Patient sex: M
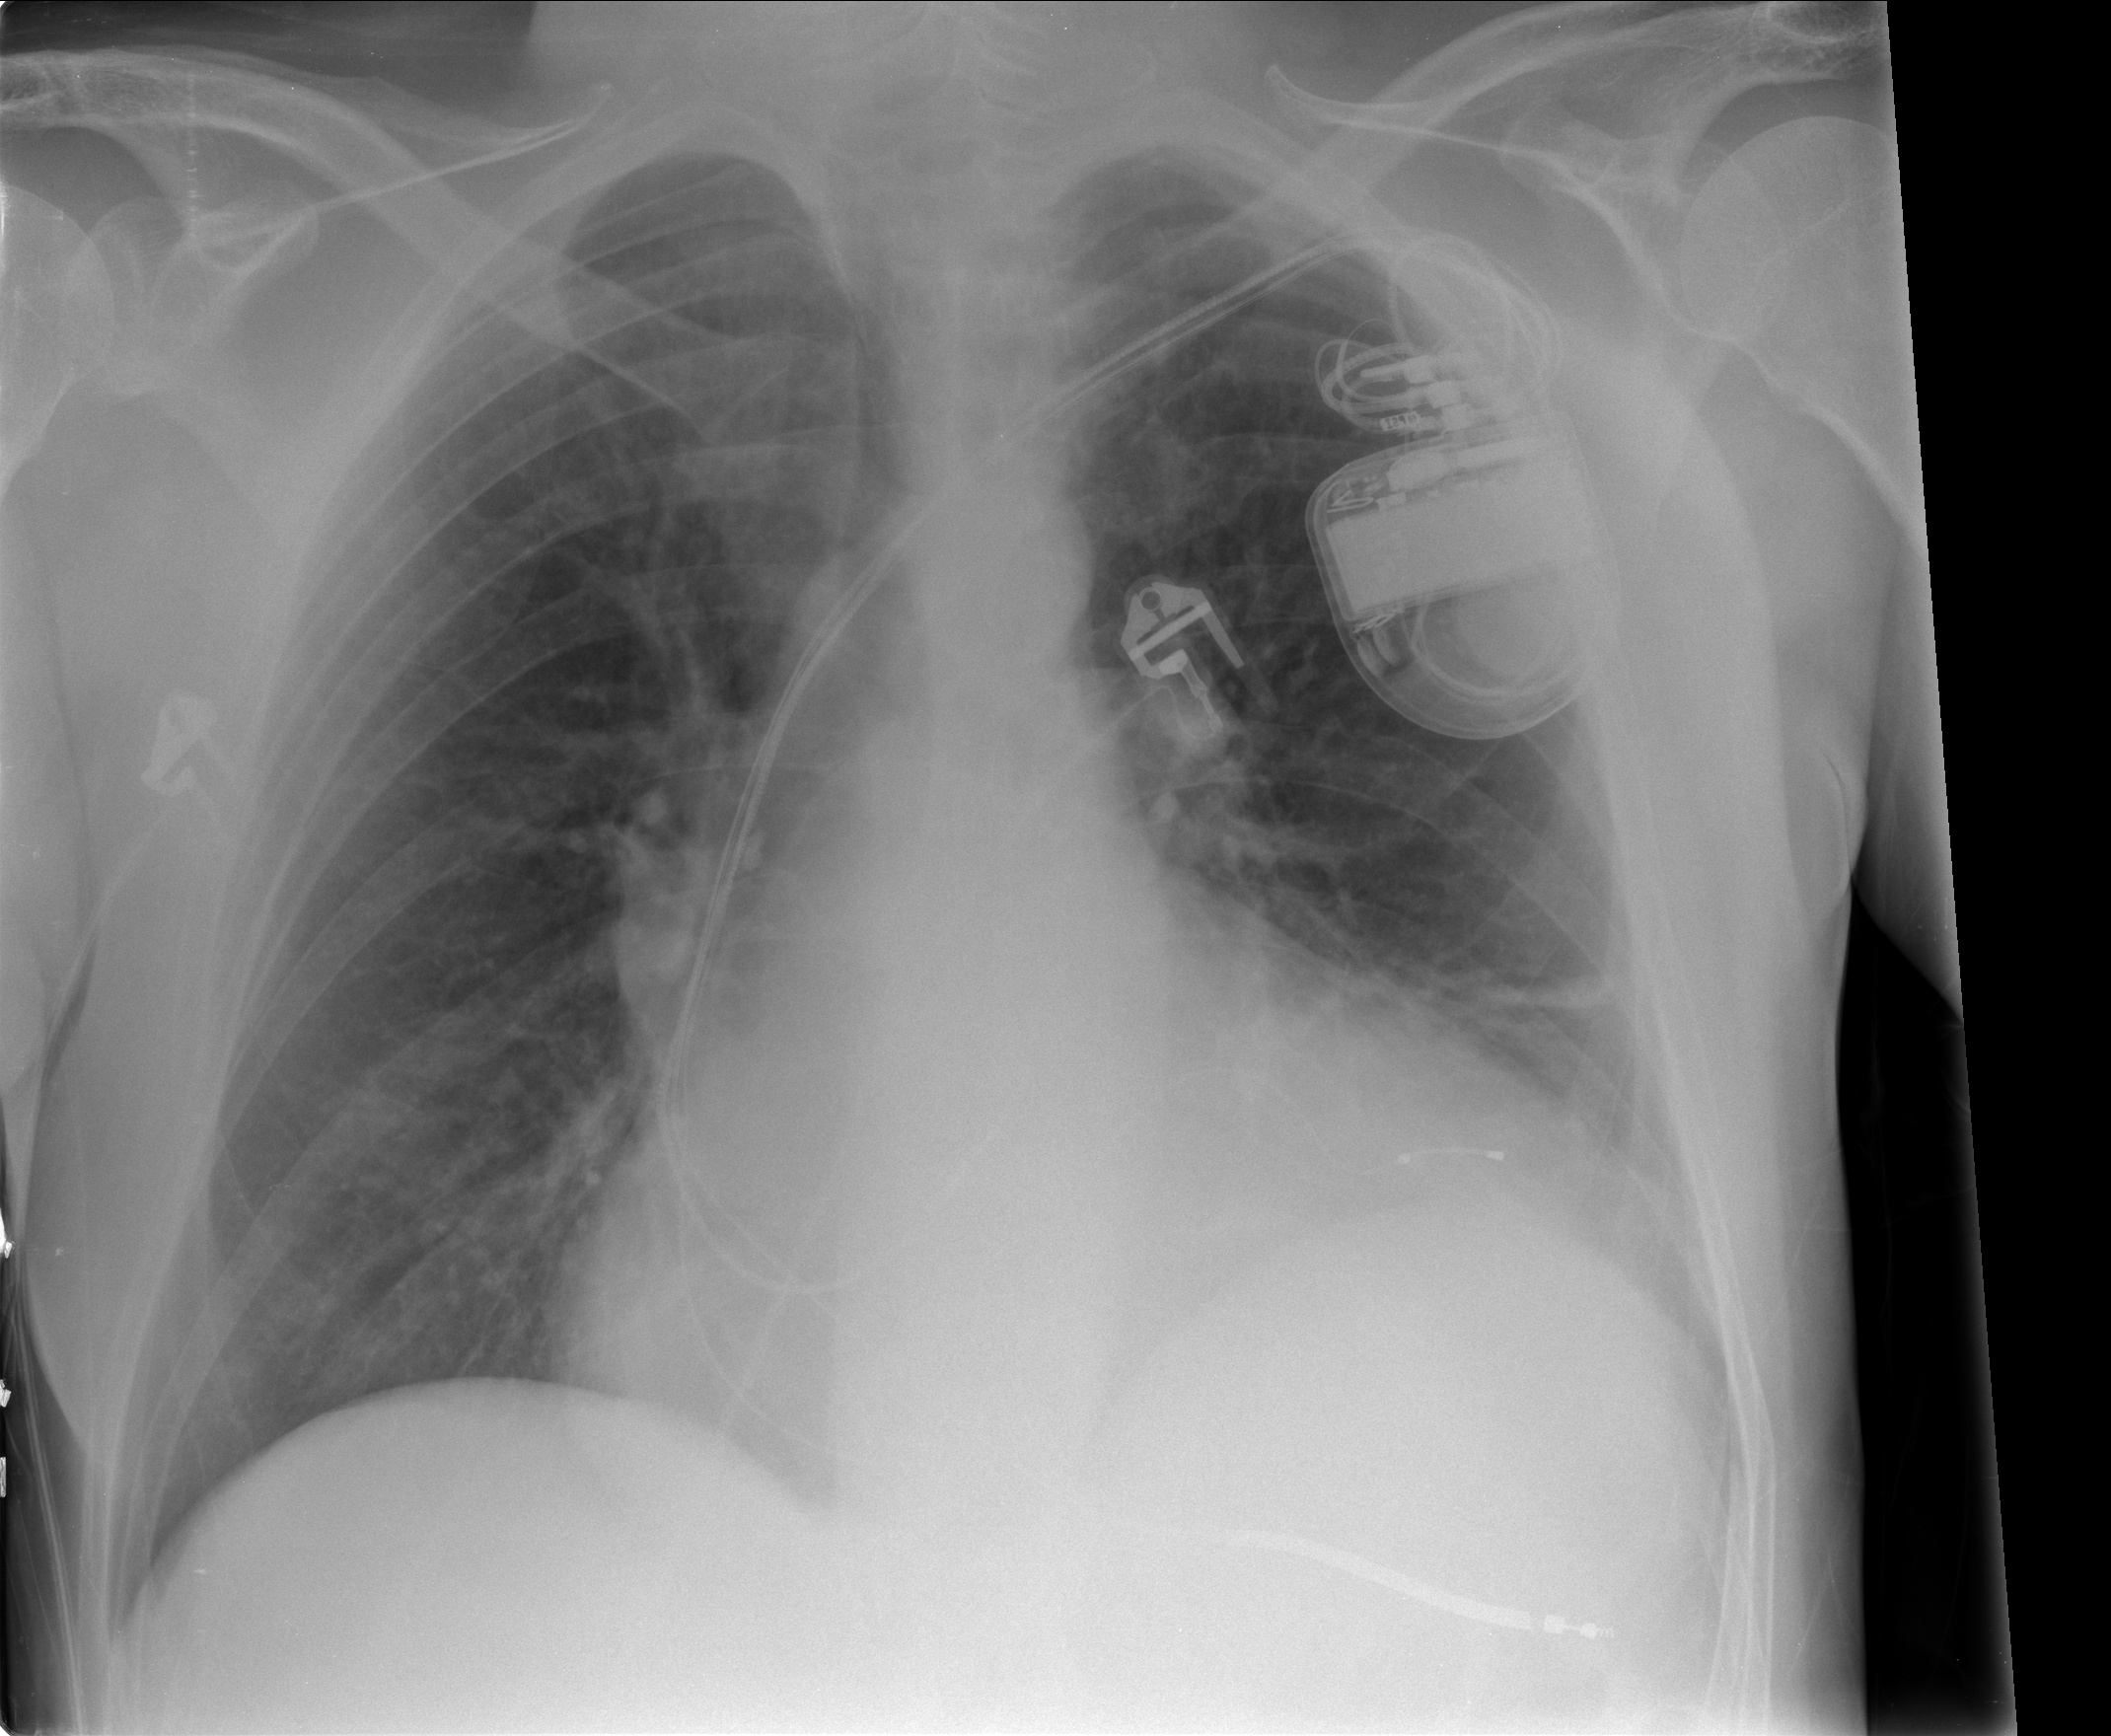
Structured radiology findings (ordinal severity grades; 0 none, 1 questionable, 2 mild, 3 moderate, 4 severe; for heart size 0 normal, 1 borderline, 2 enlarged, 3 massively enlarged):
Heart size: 3
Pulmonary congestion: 0
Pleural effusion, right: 0
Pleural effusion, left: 2
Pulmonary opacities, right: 0
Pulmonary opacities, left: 0
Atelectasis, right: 0
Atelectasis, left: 2